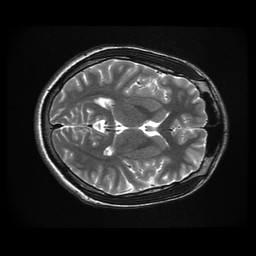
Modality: T2w
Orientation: axial
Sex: male
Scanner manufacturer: ge
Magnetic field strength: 3 T
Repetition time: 5 s
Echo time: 0.1015 s